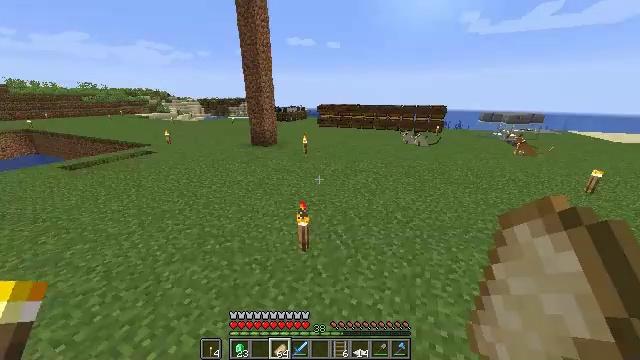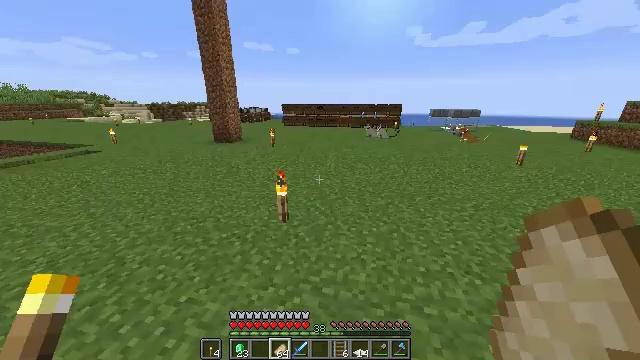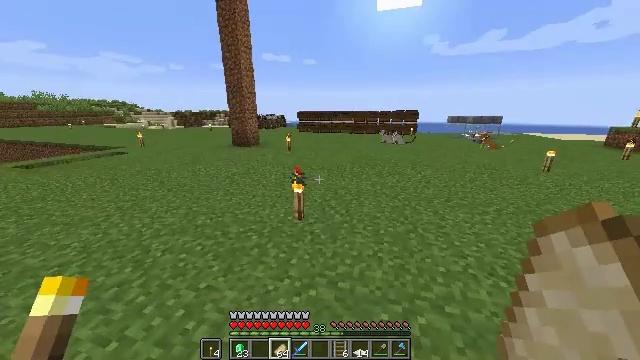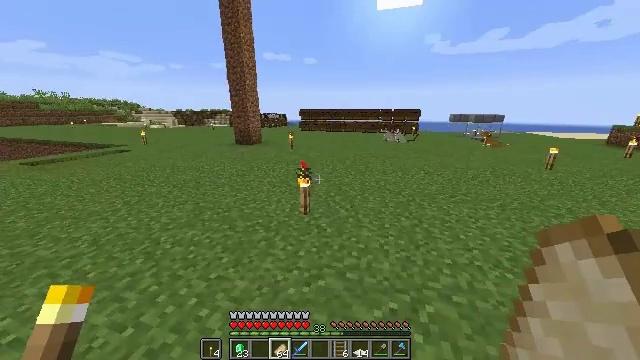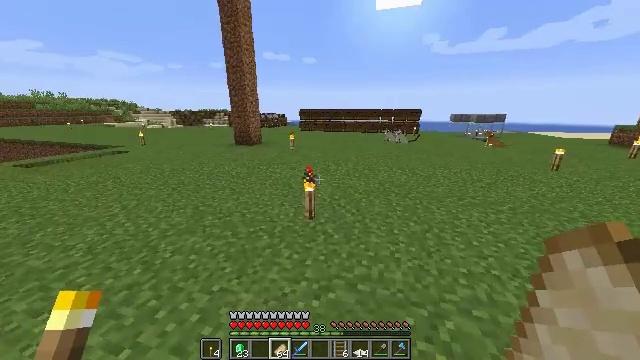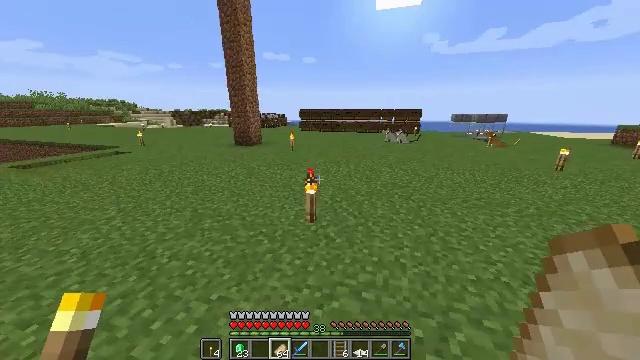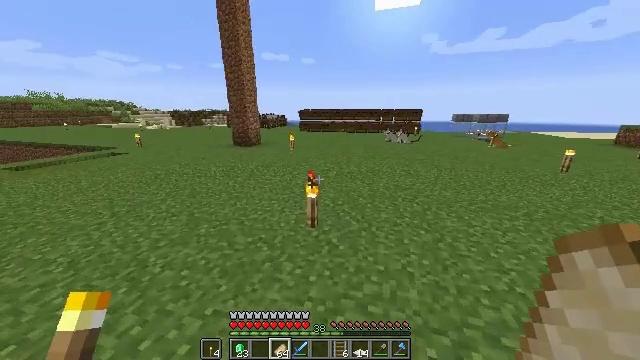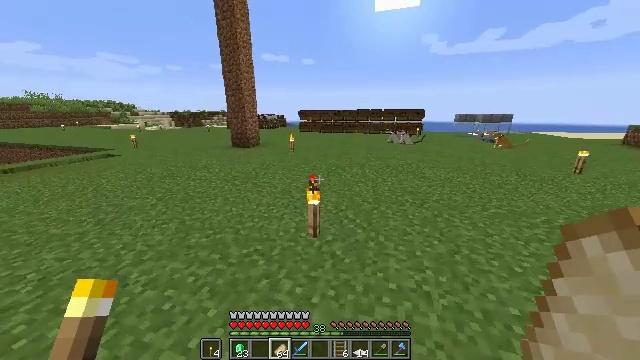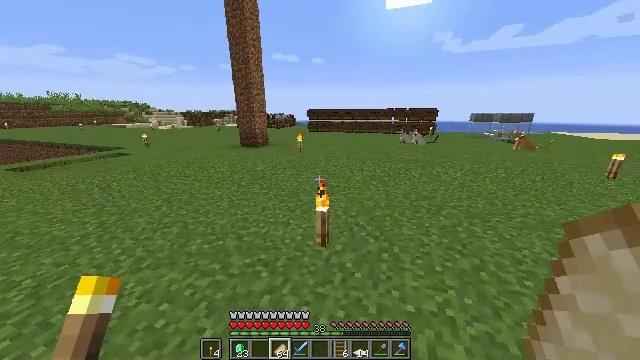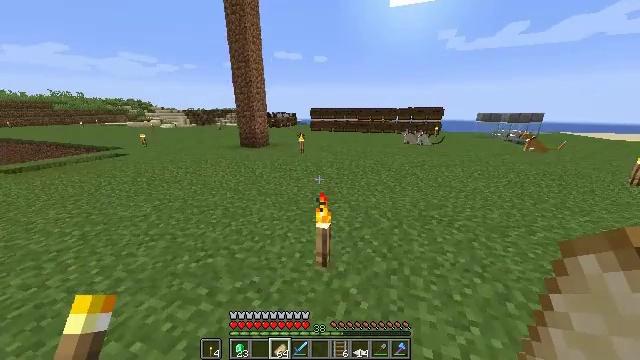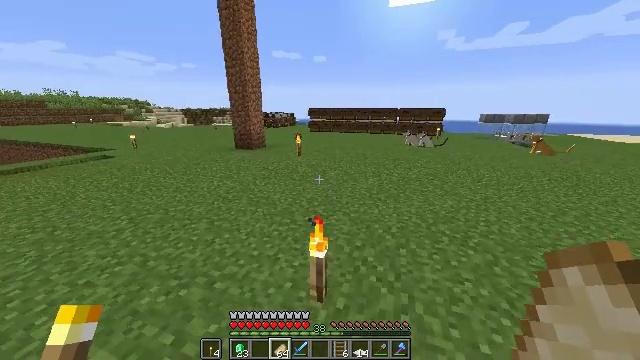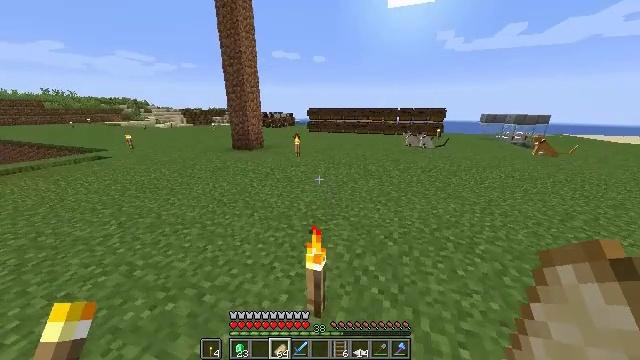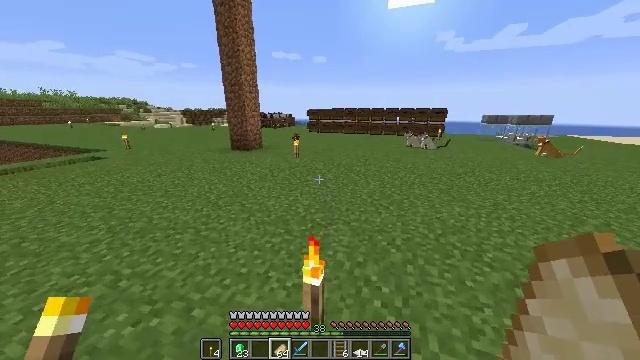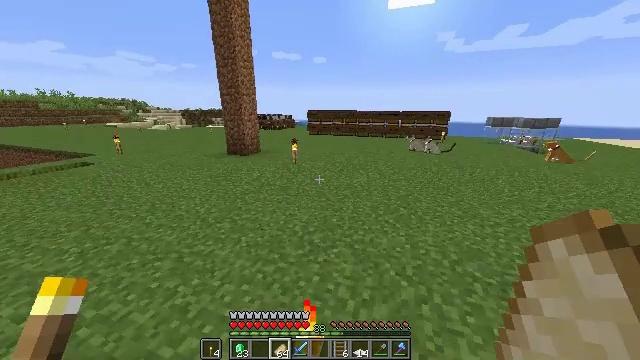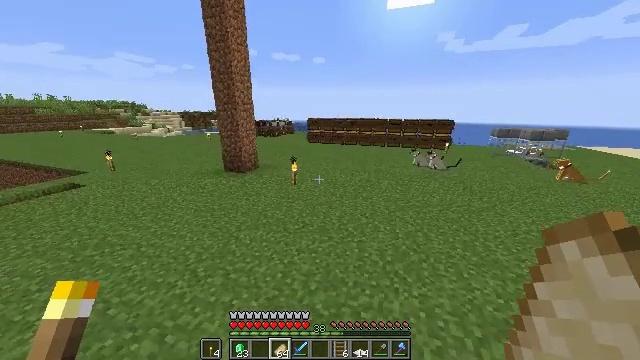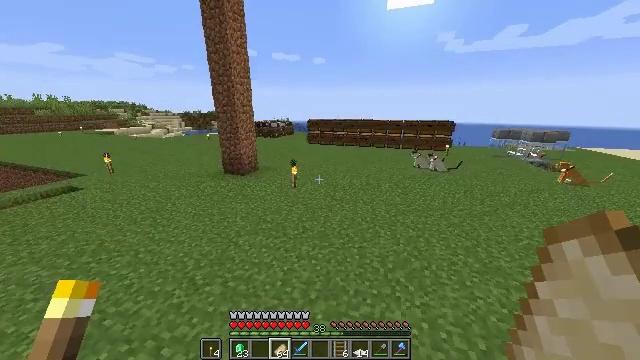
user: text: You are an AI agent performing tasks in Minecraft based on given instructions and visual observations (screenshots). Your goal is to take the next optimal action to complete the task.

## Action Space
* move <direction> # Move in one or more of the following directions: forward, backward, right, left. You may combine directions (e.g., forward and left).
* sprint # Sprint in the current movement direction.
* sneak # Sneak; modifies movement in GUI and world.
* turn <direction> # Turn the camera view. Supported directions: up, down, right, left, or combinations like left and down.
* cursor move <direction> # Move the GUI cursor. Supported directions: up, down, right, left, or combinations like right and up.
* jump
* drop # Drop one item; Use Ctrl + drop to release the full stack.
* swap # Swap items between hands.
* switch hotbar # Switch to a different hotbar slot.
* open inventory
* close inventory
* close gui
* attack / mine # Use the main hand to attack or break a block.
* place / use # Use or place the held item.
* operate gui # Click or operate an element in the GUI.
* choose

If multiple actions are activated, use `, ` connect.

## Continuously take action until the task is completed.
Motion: motion action
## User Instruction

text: Recycle the blast furnace by breaking it.
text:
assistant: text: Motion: move forward, sprint, turn right and up
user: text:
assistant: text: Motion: move forward, sprint, turn left and up
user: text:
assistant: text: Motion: move forward, sprint
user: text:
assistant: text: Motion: move forward
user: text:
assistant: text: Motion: move forward
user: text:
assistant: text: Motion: move forward, sprint
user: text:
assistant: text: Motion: move forward, sprint
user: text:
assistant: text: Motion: move forward, sprint, turn left
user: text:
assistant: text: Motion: move forward, sprint
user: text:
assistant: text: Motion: move forward, sprint
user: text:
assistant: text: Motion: move forward
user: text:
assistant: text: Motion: move forward
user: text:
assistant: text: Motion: move forward, jump
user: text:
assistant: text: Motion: move forward, jump
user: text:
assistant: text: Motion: move forward, jump
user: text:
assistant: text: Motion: move forward, turn right, jump
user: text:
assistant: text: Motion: move forward, turn right, jump
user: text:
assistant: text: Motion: move forward, jump
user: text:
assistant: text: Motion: move forward, jump
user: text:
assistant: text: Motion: move forward, jump
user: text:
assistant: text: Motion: move forward, jump
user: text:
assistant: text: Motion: move forward, sprint, jump
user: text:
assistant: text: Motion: move forward, sprint, jump
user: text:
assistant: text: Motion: move forward, sprint, jump
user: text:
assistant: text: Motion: move forward, jump
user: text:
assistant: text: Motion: move forward, jump
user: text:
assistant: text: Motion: move forward, jump
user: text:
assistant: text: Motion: move forward, jump
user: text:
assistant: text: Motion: move forward, jump
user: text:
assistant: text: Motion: move forward, jump